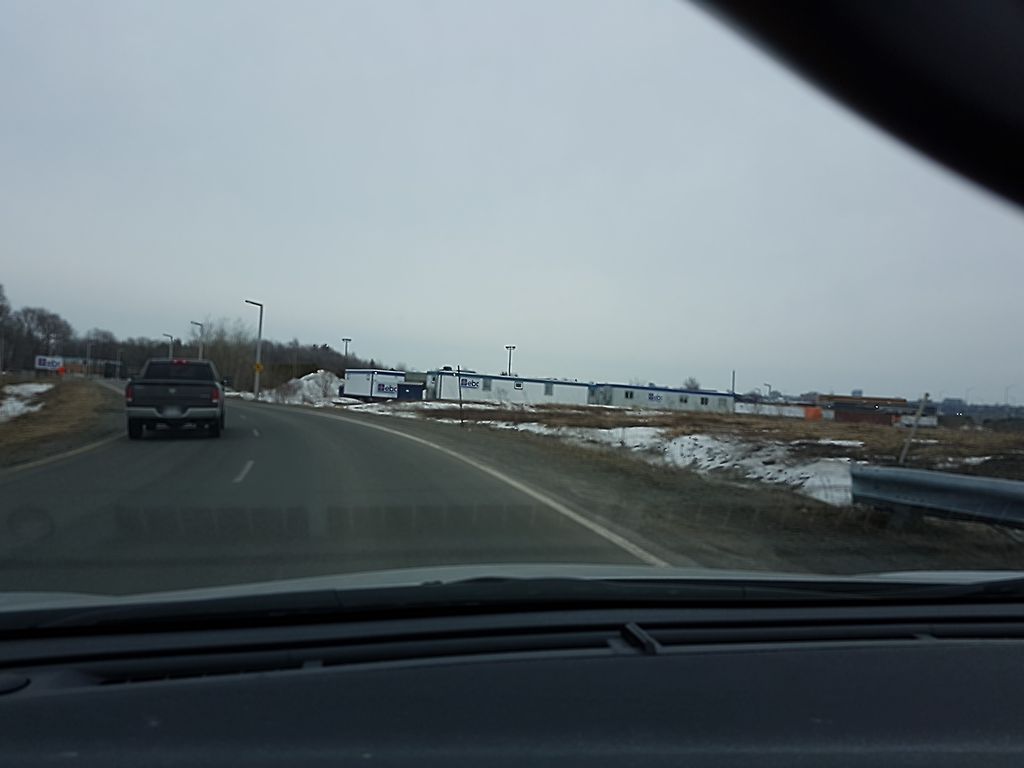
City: quebec_city